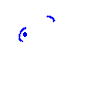
Particle: pion